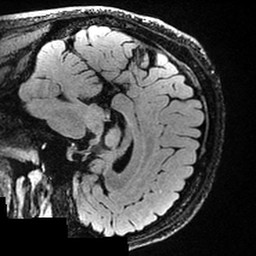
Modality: FLAIR
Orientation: sagittal
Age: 37
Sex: male
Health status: healthy
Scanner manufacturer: ge
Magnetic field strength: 3 T
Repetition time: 5 s
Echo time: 0.08943 s